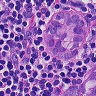
Metastatic tissue present: yes